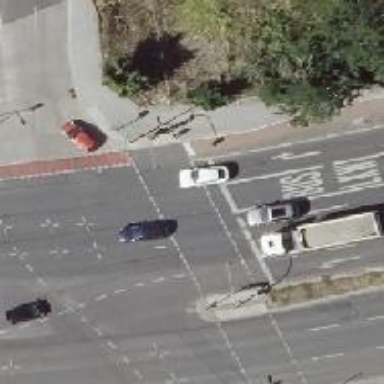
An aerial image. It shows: Asphalt footway with crossing equipped with traffic signals. The crossing includes pedestrian island.